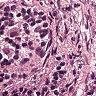
Metastatic tissue present: no